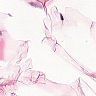
Metastatic tissue present: no